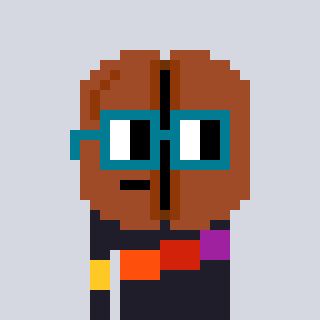
a pixel art character with square dark green glasses, a coffeebean-shaped head and a grayscale-colored body on a cool background